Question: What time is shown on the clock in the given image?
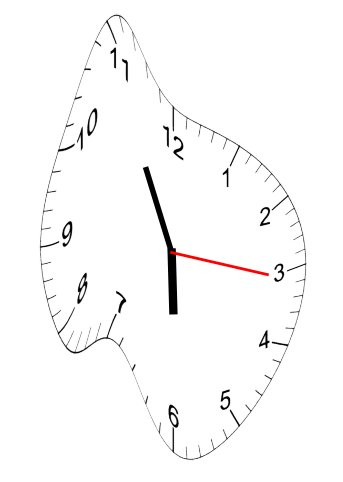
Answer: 05:55:16